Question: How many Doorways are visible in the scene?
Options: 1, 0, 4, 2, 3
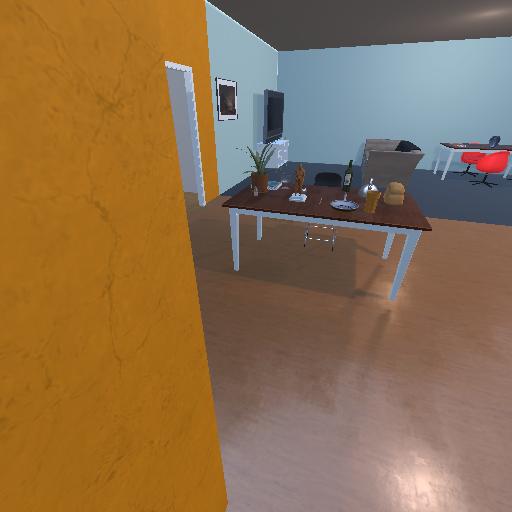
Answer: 1